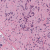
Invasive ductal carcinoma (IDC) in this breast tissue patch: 1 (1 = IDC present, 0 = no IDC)